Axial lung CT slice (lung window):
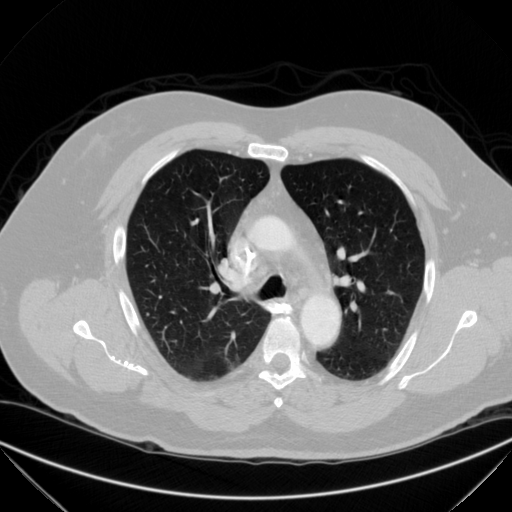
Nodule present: no